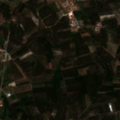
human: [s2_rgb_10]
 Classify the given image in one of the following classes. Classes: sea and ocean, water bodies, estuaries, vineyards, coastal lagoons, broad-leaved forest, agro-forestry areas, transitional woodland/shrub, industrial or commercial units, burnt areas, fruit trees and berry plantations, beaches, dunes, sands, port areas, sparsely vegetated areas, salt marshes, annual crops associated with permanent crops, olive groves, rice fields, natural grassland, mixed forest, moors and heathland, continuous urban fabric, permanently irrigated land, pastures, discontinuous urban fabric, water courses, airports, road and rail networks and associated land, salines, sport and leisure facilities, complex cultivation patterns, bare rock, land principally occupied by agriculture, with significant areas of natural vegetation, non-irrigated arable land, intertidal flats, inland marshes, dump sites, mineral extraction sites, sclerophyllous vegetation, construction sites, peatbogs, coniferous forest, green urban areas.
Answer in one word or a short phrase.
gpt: discontinuous urban fabric, broad-leaved forest, coniferous forest, transitional woodland/shrub